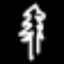
Label: palm tree